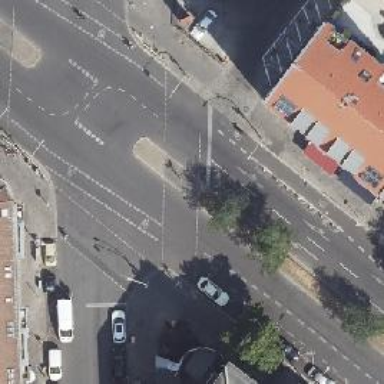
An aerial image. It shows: Asphalt footway with crossing equipped with traffic signals. The crossing includes pedestrian island.